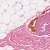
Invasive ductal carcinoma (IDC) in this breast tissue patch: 0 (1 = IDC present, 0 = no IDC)